A 2-D grayscale encoding of one vibration snapshot from a rotor kit is shown. Diagnose the rotating machine from this image, choosing from: normal, misalignment, unbalance, looseness.
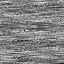
Answer: unbalance